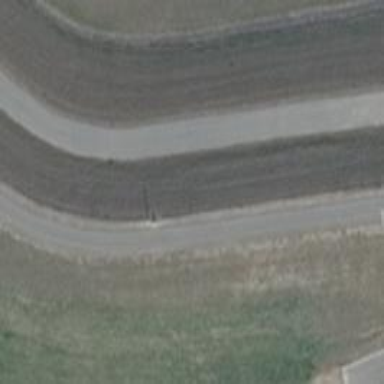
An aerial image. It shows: Asphalt track with grade1 surface.